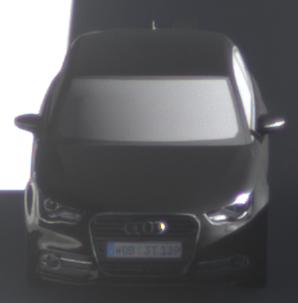
Make: Audi
Model: A1 Sportback 1.2 TFSI
Detailed model: A1 (8X) Sportback
Model produced from: 2012/03
Model produced until: 2014/11
Doors: 5
Color: black
Road condition: dry road
Daytime: morning or afternoon
Contrast: high contrast